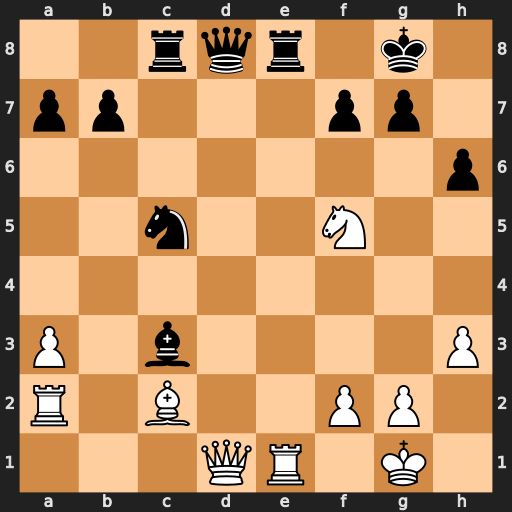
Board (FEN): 2rqr1k1/pp3pp1/7p/2n2N2/8/P1b4P/R1B2PP1/3QR1K1
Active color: w
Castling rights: -
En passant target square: -
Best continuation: Rxe8+ Qxe8 Nd6 Qe6 Nxc8